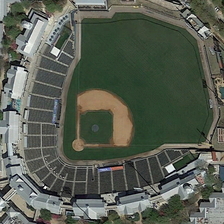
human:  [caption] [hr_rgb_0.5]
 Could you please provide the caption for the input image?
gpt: there are many grey roofed houses around the meadow .

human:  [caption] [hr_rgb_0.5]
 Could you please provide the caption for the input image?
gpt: there are many grey roofed houses around the meadow .

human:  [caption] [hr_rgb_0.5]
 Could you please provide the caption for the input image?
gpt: there was a bare land on the side of the lawn .

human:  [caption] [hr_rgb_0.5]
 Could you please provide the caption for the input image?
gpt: there was a bare land on the side of the lawn .

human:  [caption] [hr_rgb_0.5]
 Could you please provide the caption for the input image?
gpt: there are many grey roofed houses around the meadow .